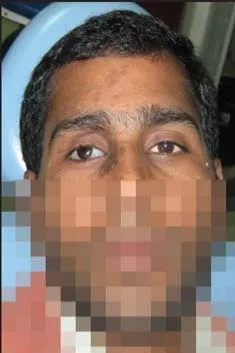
Final wax pattern try-in.
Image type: medical_photograph (other_medical_photograph)